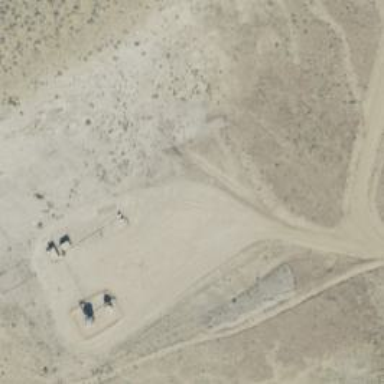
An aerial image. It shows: Petroleum well that is man-made.